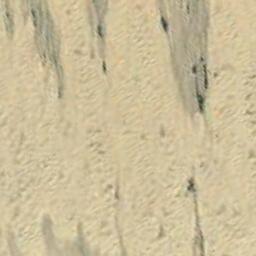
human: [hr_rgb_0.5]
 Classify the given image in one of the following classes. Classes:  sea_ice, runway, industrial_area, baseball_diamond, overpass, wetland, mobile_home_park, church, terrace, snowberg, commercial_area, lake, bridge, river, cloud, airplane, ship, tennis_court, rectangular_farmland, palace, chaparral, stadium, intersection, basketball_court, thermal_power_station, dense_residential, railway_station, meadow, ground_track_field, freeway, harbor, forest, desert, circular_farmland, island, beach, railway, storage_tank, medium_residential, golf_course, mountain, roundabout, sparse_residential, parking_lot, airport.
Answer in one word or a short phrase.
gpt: desert